Question: I am trying to open my 'tryton' client but it is not working
the snapshot of my problem :

the text of the problem is:
'''
File "./tryton", line 66, in <module>
tryton.client.TrytonClient().run()
File "/home/ghassen/work/tryton/tryton/client.py", line 101, in run
main.sig_login()
File "/home/ghassen/work/tryton/tryton/gui/main.py", line 910, in sig_login
res = DBLogin().run()
File "/home/ghassen/work/tryton/tryton/gui/window/dblogin.py", line 579, in run
if (self.profiles.get(profile_name, sectionname)
File "/usr/lib/python2.7/ConfigParser.py", line 618, in get
raise NoOptionError(option, section)
'''
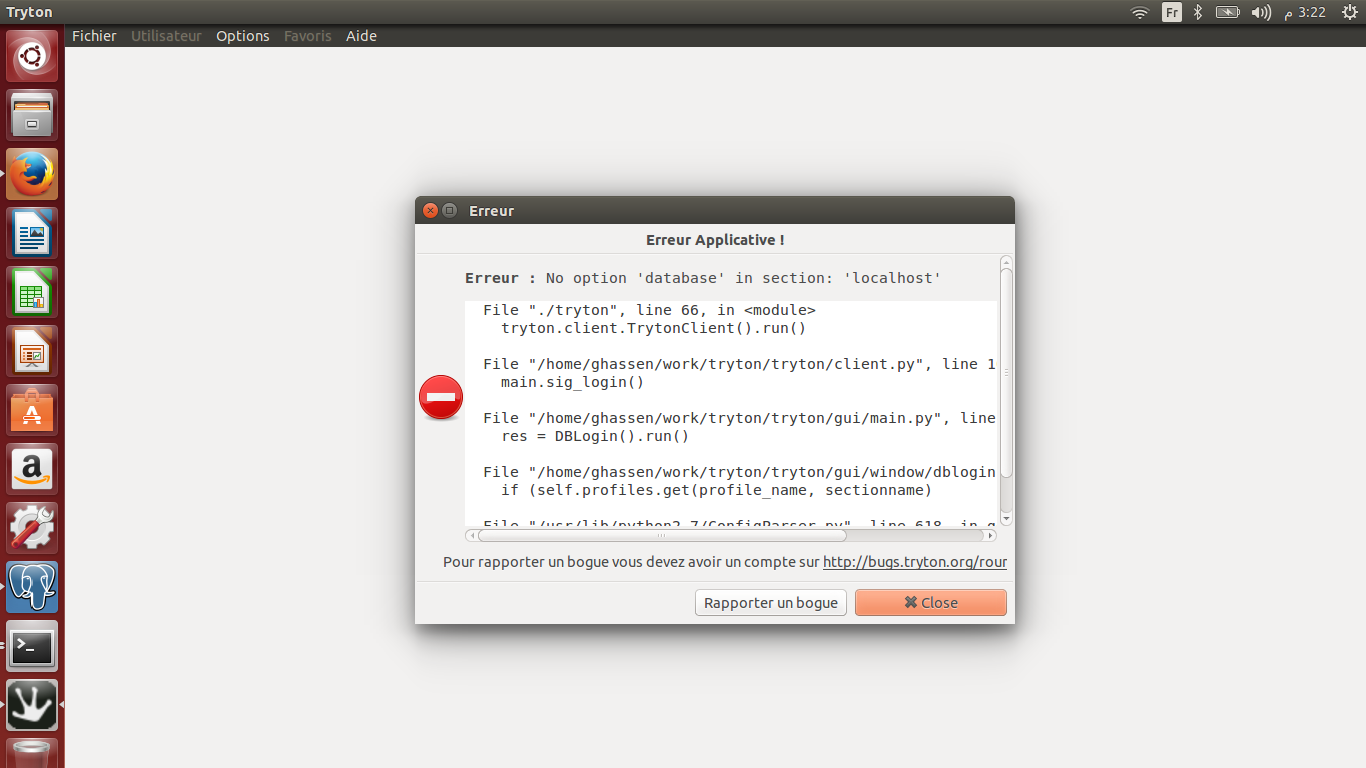
Answer: Tryton has a profile file where it saves the know connections, and from the error it seems that file is corrupted. You can find this file under ~/.config/tryton/x.y/profiles.cfg where x.y corresponds to you version number.
If you don't have any saved profile, you can remove this file and the client will recreate them when started another time.